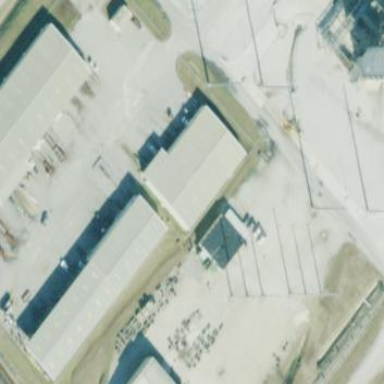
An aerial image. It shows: Industrial building.